【题型】选择题　【知识点】平面几何　【难度】easy
如图，在四边形 $ABCD$ 中，对角线 $AC$ 和 $BD$ 相交于点 $O$．下列条件不能判断四边形 $ABCD$ 是平行四边形的是（ ）

\noindent
A. $AB = DC, AD = BC$ \quad B. $AB \parallel DC, AD = BC$ \\

\noindent
C. $AB \parallel DC, \angle BAD = \angle BCD$ \quad D. $OA = OC, OB = OD$
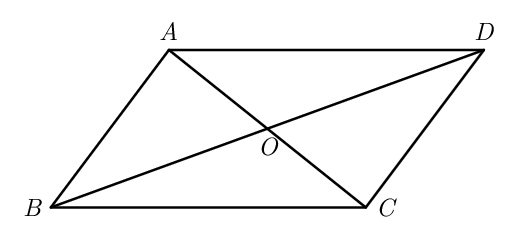
【解答】
\noindent
\textbf{【答案】} B \\

\noindent
\textbf{【详解】} 解：\\
A、$\therefore$ 由于 $AB = DC, AD = BC$，\\
$\therefore$ 四边形 $ABCD$ 是平行四边形，故选项 A 不符合题意；\\
B、$\therefore$ 由于 $AB \parallel DC, AD = BC$，\\
$\therefore$ 四边形 $ABCD$ 不一定是平行四边形，也可能是等腰梯形，故选项 B 符合题意；\\
C、$\therefore$ 由于 $AB \parallel DC$，\\
$\therefore \angle ABC + \angle BCD = 180^\circ$．\\
$\therefore \angle BAD = \angle BCD$，\\
$\therefore \angle ABC + \angle BAD = 180^\circ$，\\
$\therefore AD \parallel BC$，\\
$\therefore$ 四边形 $ABCD$ 是平行四边形，故选项 C 不符合题意；\\
D、$\therefore$ 由于 $OA = OC, OB = OD$，\\
$\therefore$ 四边形 $ABCD$ 是平行四边形，故选项 D 不符合题意；\\

\noindent
故选：B。